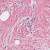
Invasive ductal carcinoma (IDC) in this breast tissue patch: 0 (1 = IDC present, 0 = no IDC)